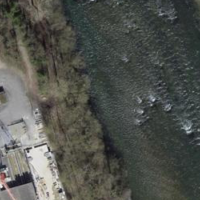
EUNIS habitat code: 15
Species observed at this site:
Equisetum hyemale